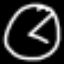
Label: clock